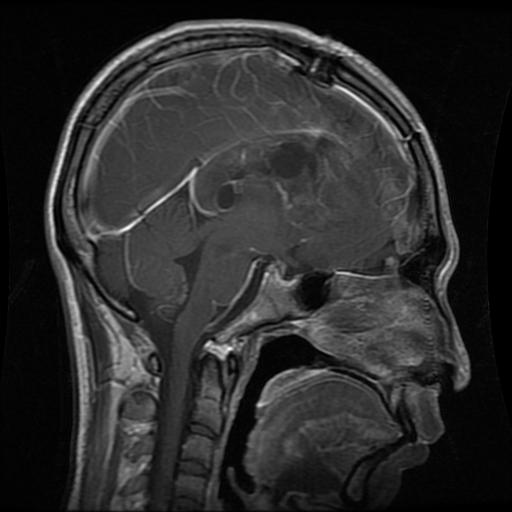
Label: glioma